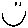
Label: smiley face